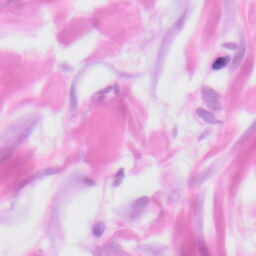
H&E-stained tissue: Skin